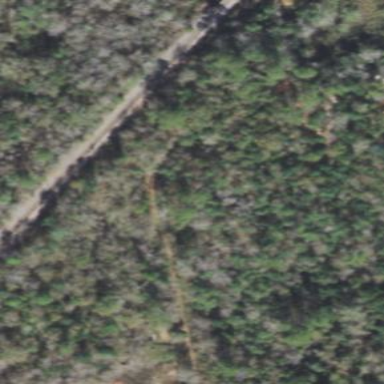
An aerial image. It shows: Mixed leaf woodland.